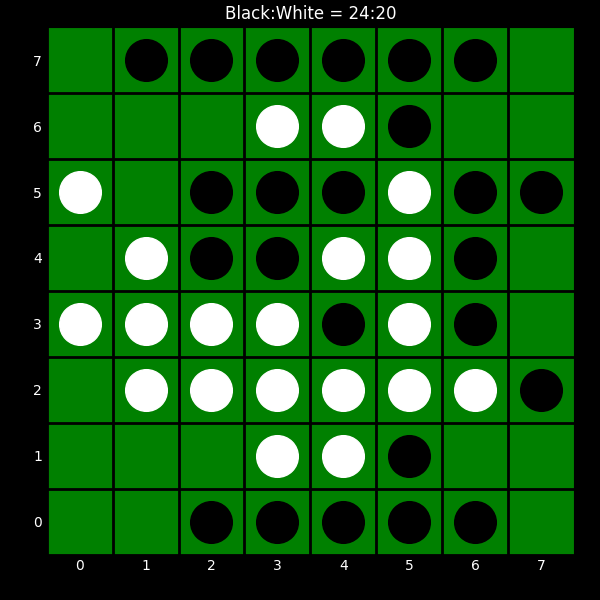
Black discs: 24
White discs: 20